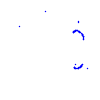
Particle: proton